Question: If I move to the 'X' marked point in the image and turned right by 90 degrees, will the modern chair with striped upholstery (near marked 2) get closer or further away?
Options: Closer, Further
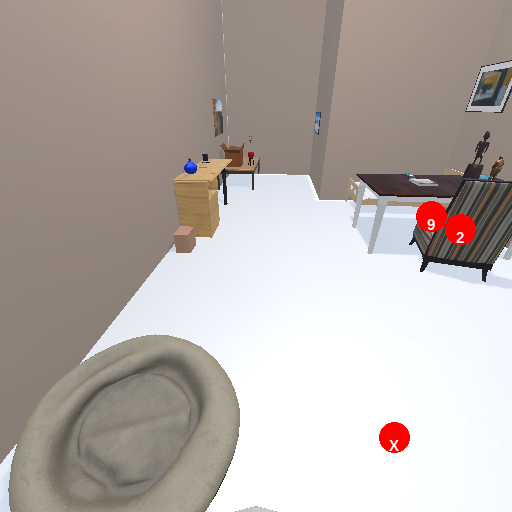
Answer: Closer